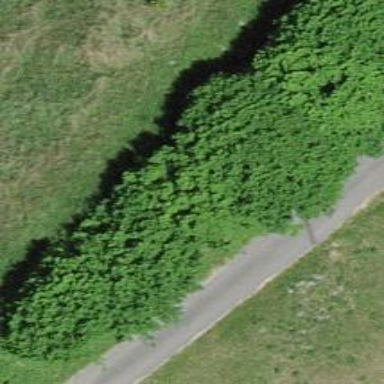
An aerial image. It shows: Beautiful tree in nature.